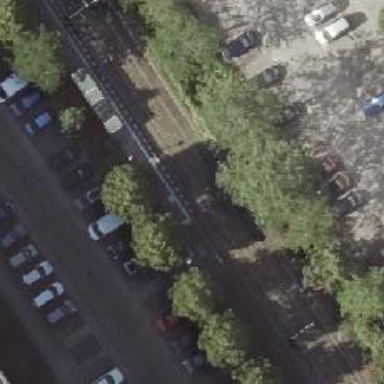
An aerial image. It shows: Tram stop position for public transport.